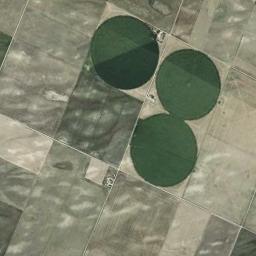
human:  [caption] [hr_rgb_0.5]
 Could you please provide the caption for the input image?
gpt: Some green circle farmland are in the bare land .

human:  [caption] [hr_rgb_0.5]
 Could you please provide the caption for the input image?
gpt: Three dark green circular farmlands are surrounded by some square farmlands .

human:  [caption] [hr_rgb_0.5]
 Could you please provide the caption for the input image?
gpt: Most round fields are not entirely green .

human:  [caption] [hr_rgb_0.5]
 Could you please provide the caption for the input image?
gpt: Three neatly arranged circular green fields .

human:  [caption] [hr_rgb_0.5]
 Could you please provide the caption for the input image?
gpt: There are three green circular farmlands of the same size with many rectangle farmlands around .